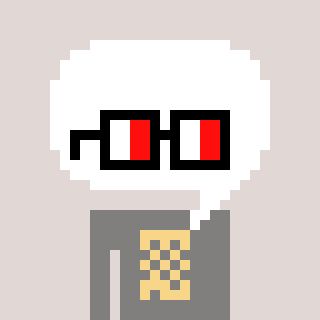
a pixel art character with square glasses with black frames and red eyes, a speech bubble-shaped head and a bluegrey-colored body on a warm background